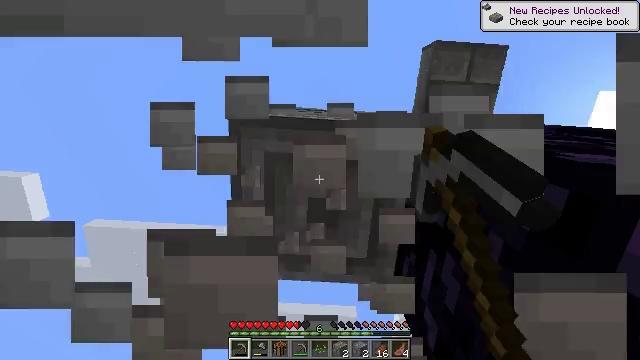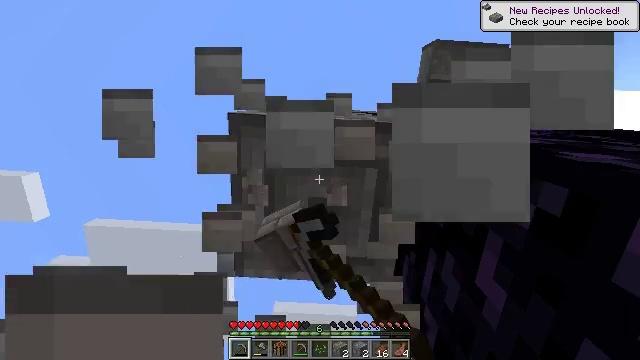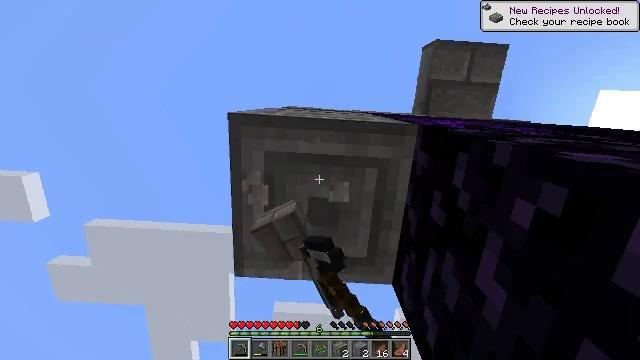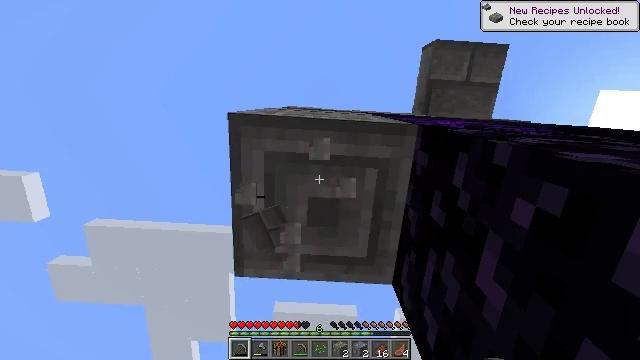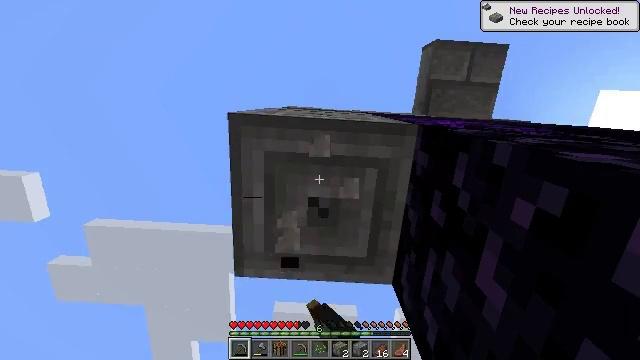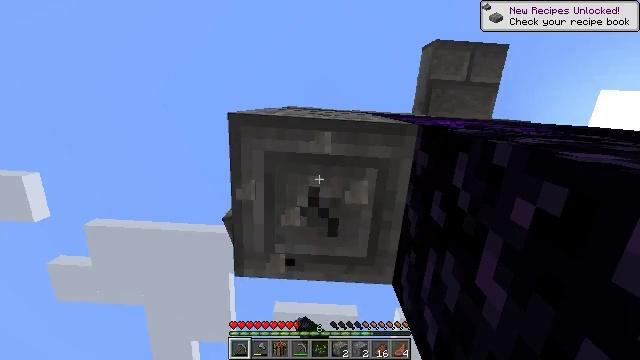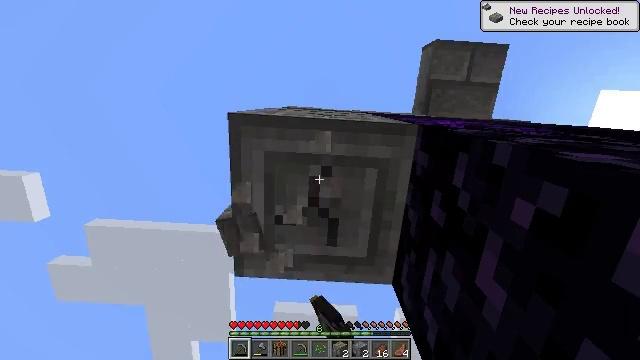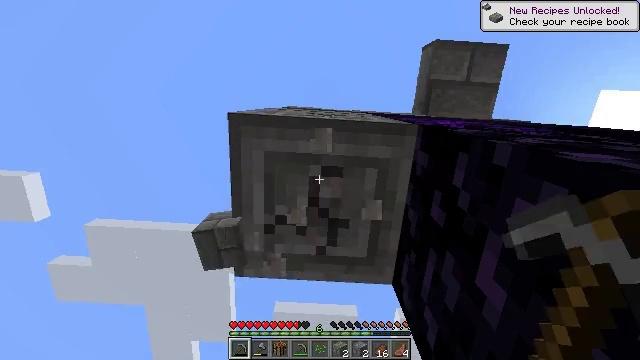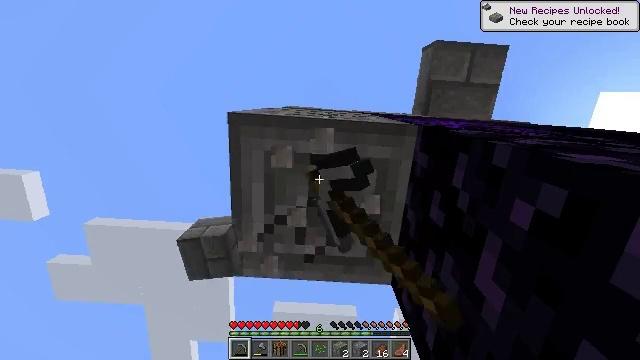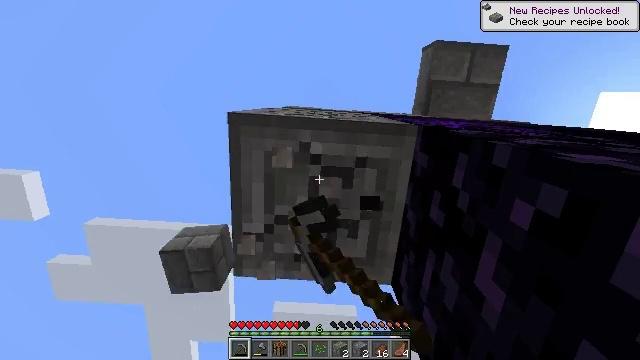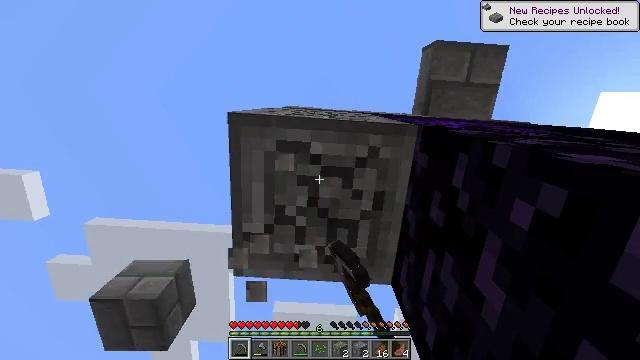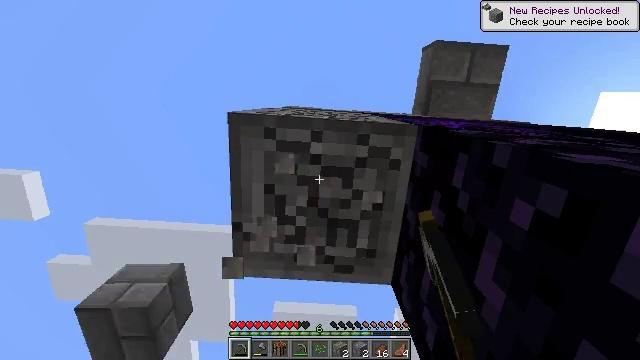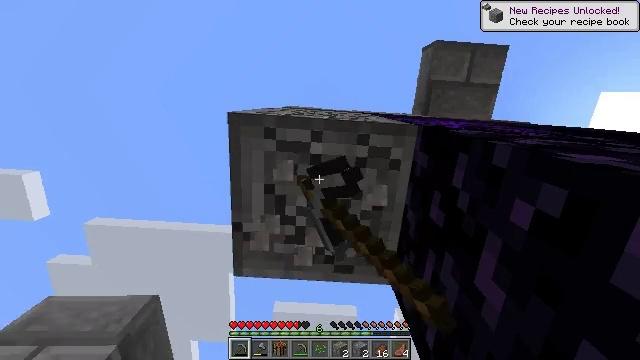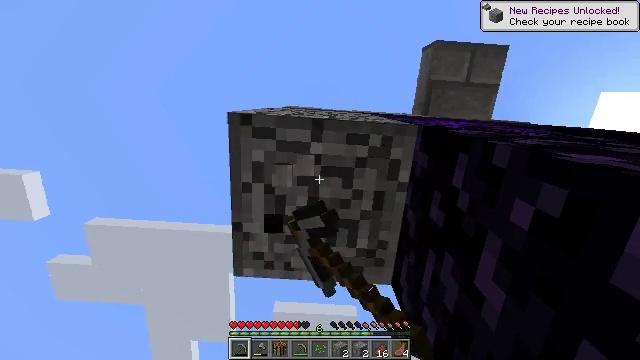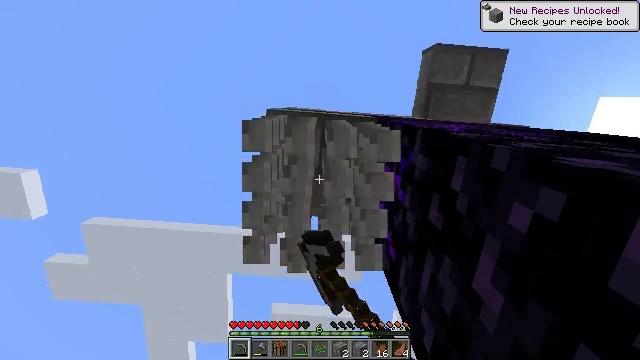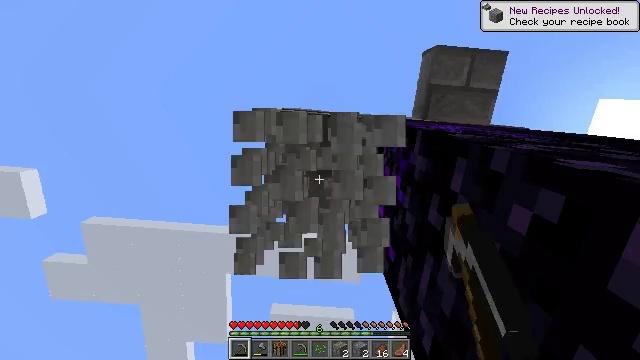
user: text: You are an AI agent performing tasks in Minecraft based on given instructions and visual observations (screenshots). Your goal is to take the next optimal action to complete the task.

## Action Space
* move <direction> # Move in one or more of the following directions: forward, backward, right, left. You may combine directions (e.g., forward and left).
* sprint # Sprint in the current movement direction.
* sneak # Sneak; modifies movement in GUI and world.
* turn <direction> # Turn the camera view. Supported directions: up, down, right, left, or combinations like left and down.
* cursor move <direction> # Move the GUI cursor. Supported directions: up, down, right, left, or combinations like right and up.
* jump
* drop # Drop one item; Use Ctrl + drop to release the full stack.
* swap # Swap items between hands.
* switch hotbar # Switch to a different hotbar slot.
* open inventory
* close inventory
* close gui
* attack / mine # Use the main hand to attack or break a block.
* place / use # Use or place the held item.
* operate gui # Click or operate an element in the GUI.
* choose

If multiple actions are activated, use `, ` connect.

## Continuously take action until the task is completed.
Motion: motion action
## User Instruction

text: Attack the chiseled stone bricks to break it.
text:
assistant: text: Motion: attack / mine
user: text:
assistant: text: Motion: attack / mine
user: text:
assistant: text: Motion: attack / mine
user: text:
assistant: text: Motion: attack / mine
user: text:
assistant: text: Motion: attack / mine
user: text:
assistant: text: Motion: attack / mine
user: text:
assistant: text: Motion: attack / mine
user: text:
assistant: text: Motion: attack / mine
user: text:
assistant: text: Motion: attack / mine
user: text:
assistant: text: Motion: attack / mine
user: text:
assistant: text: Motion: attack / mine
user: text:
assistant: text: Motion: attack / mine
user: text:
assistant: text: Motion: attack / mine
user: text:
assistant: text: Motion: attack / mine
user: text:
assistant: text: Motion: attack / mine
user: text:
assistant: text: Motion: attack / mine
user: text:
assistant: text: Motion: attack / mine
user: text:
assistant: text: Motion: attack / mine
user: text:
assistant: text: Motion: attack / mine